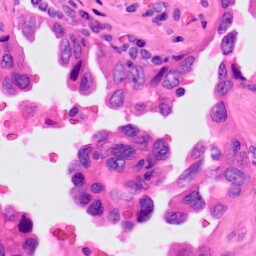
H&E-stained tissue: Lung